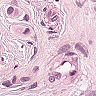
Metastatic tissue present: yes